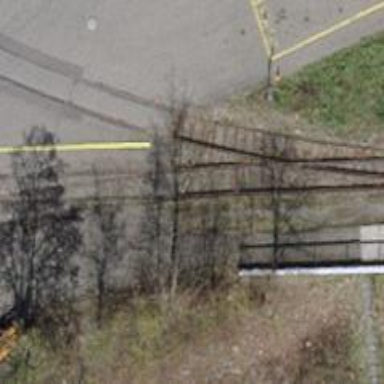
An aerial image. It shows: Railway switch.